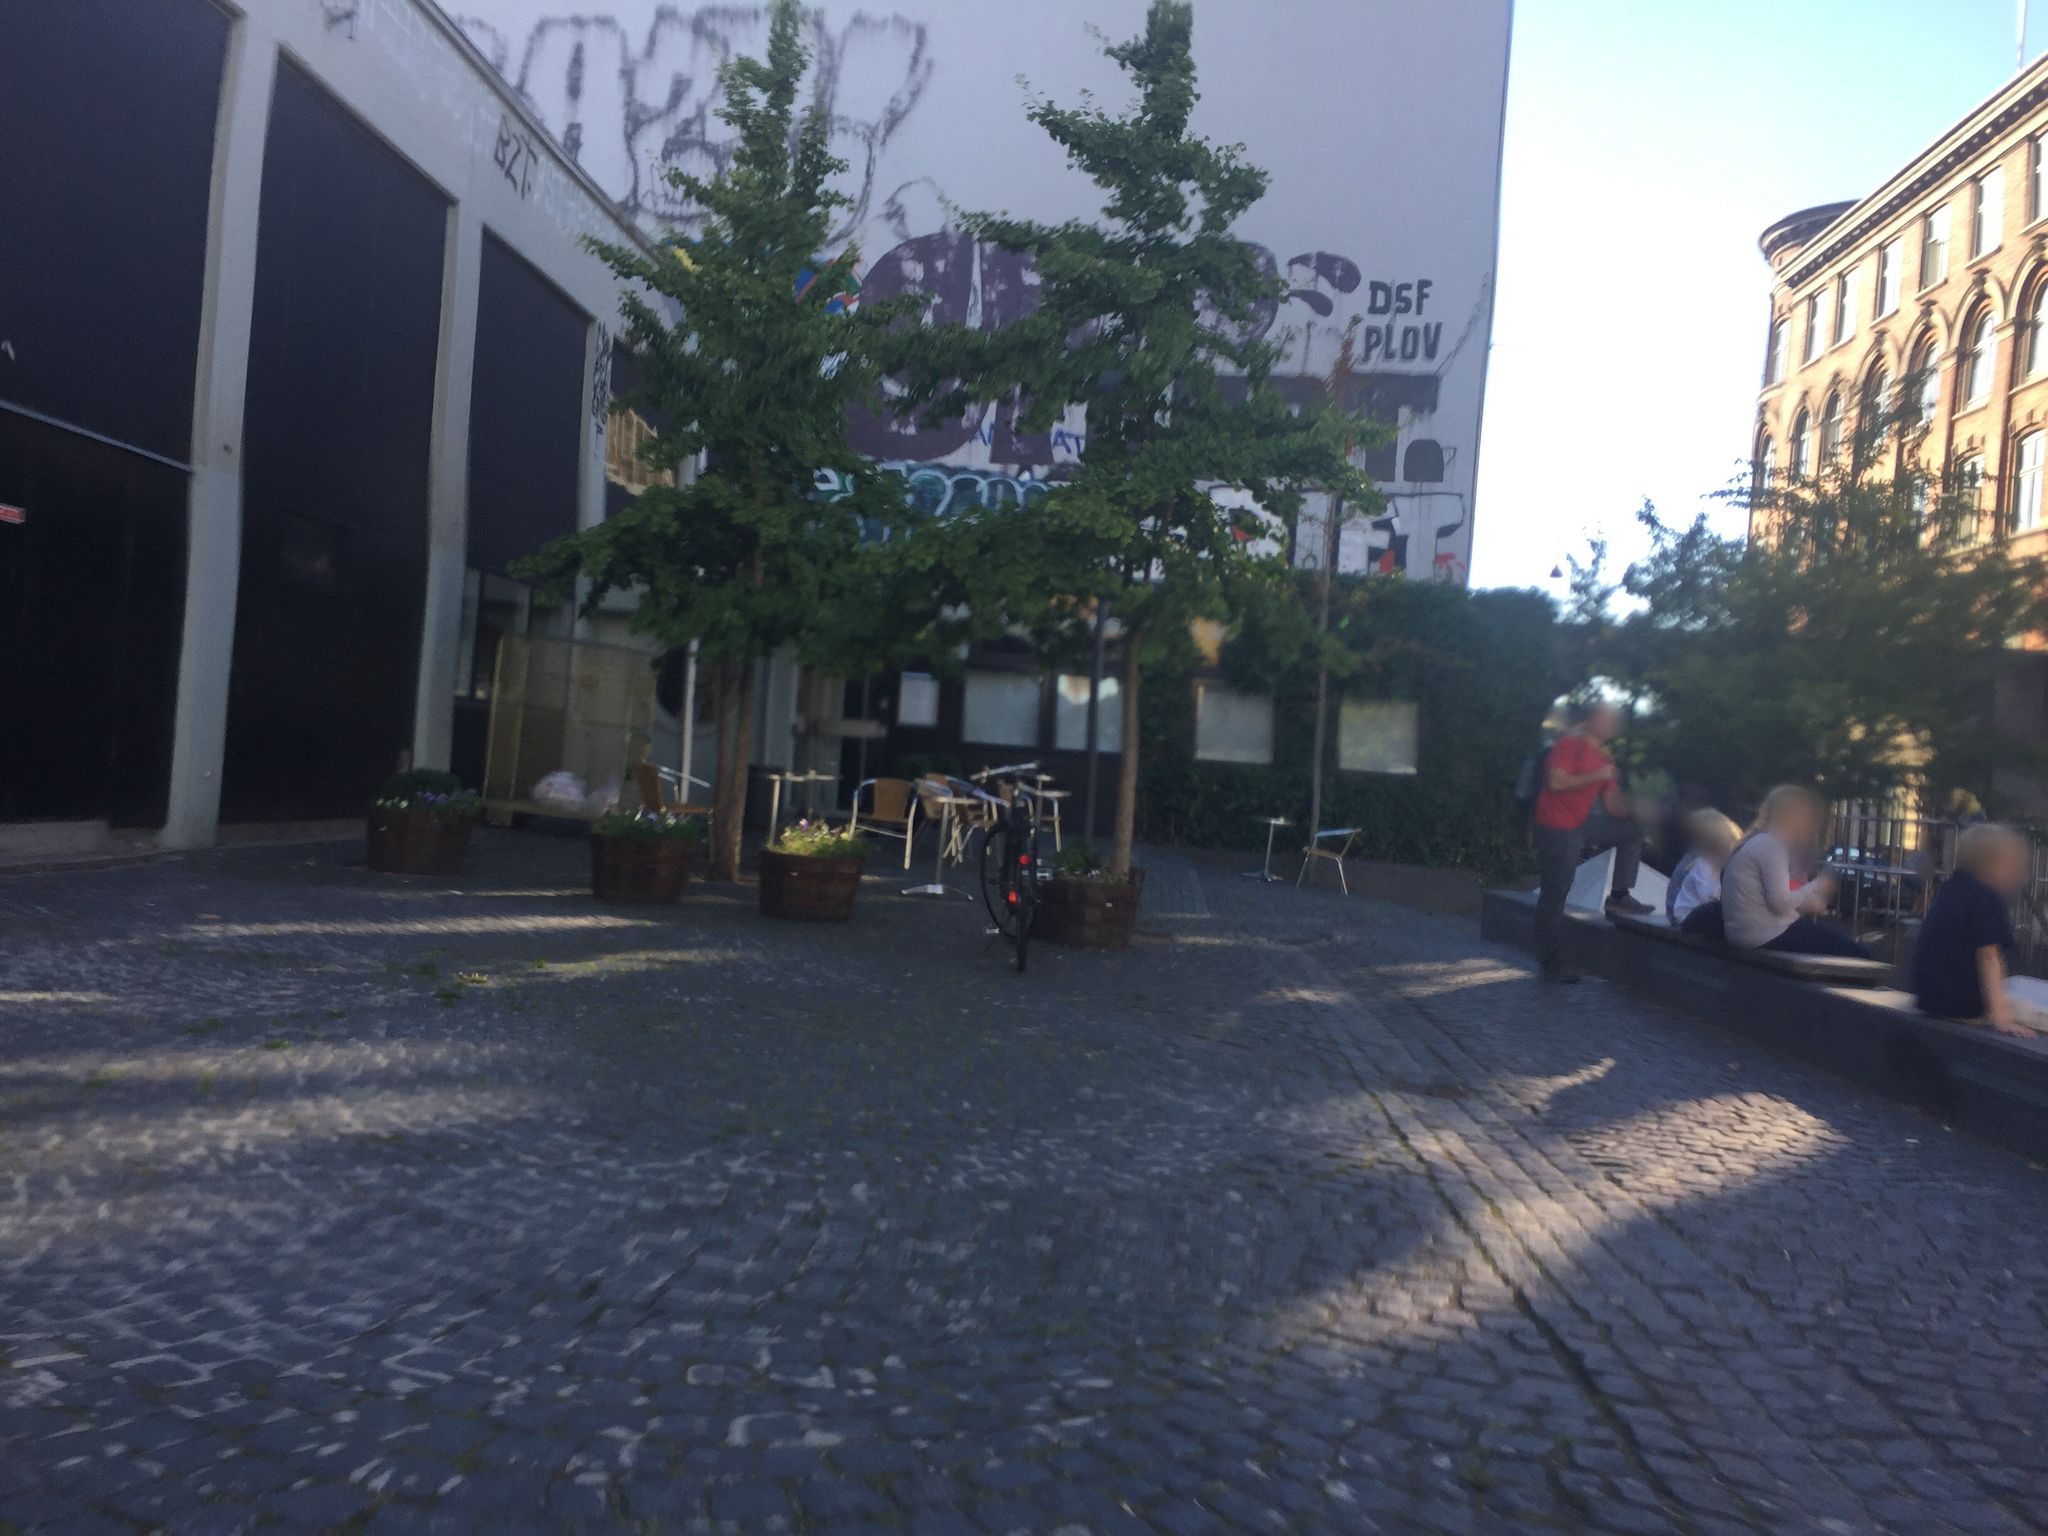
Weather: clear
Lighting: day
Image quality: good
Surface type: walking surface
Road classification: service, footway, residential
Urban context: urban centre
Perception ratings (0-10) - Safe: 2.62, Lively: 8.62, Beautiful: 5.17, Boring: 8.53, Depressing: 1.25, Wealthy: 8.34